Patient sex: F
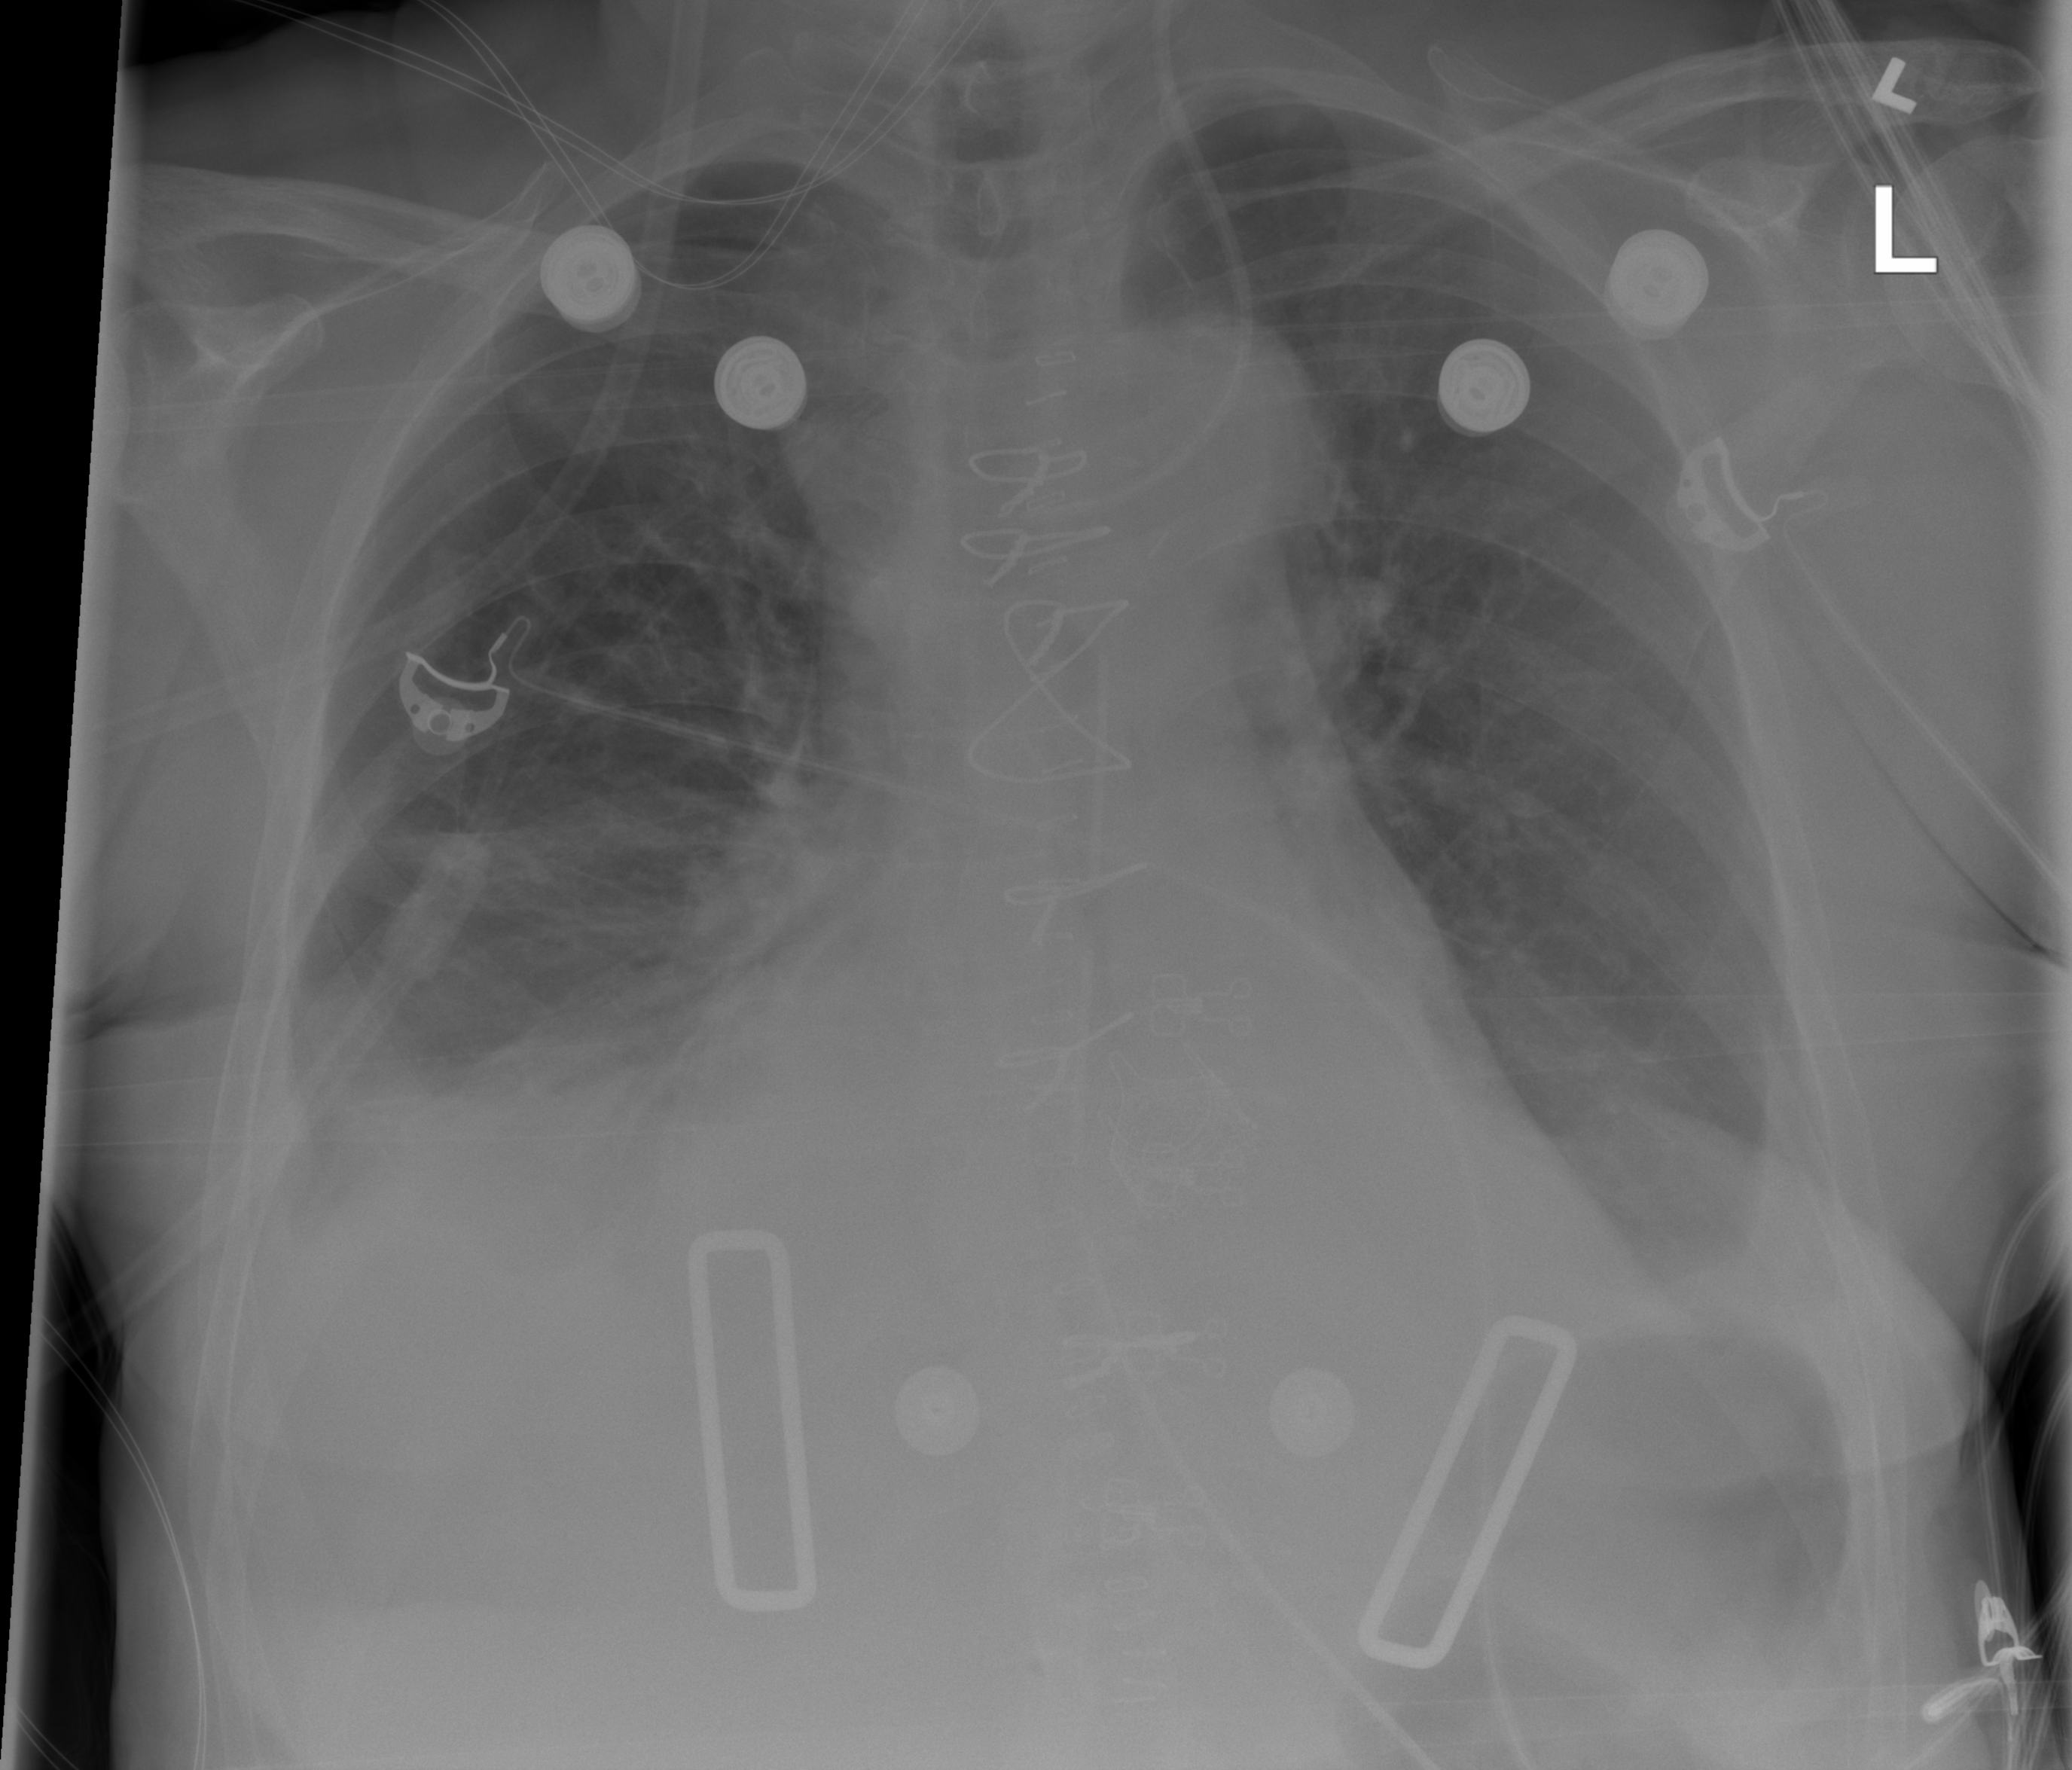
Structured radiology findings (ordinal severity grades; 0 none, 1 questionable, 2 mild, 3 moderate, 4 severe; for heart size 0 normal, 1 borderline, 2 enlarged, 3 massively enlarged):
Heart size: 1
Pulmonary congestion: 0
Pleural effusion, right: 2
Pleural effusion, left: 2
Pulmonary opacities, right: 0
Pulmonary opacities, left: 0
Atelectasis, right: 3
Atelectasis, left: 2